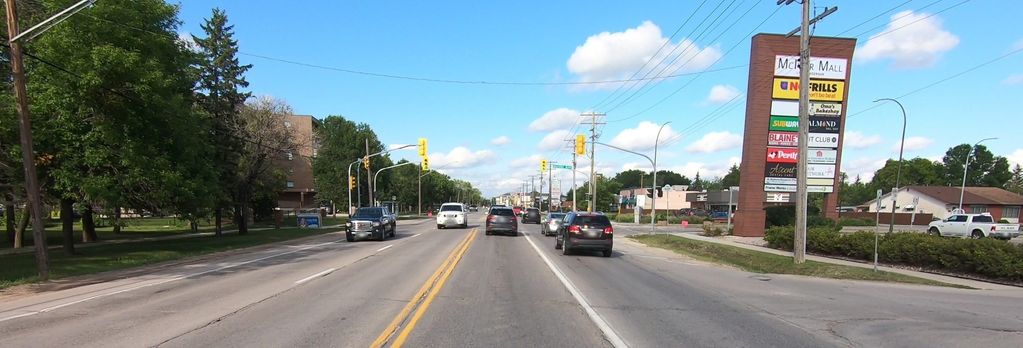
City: winnipeg